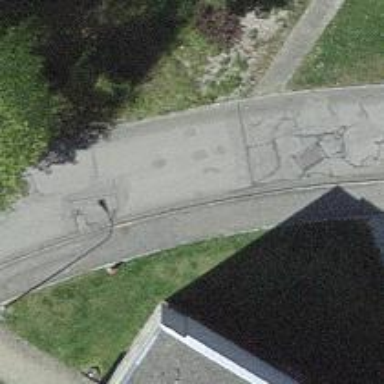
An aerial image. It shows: Residential road with separate sidewalk.